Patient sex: M
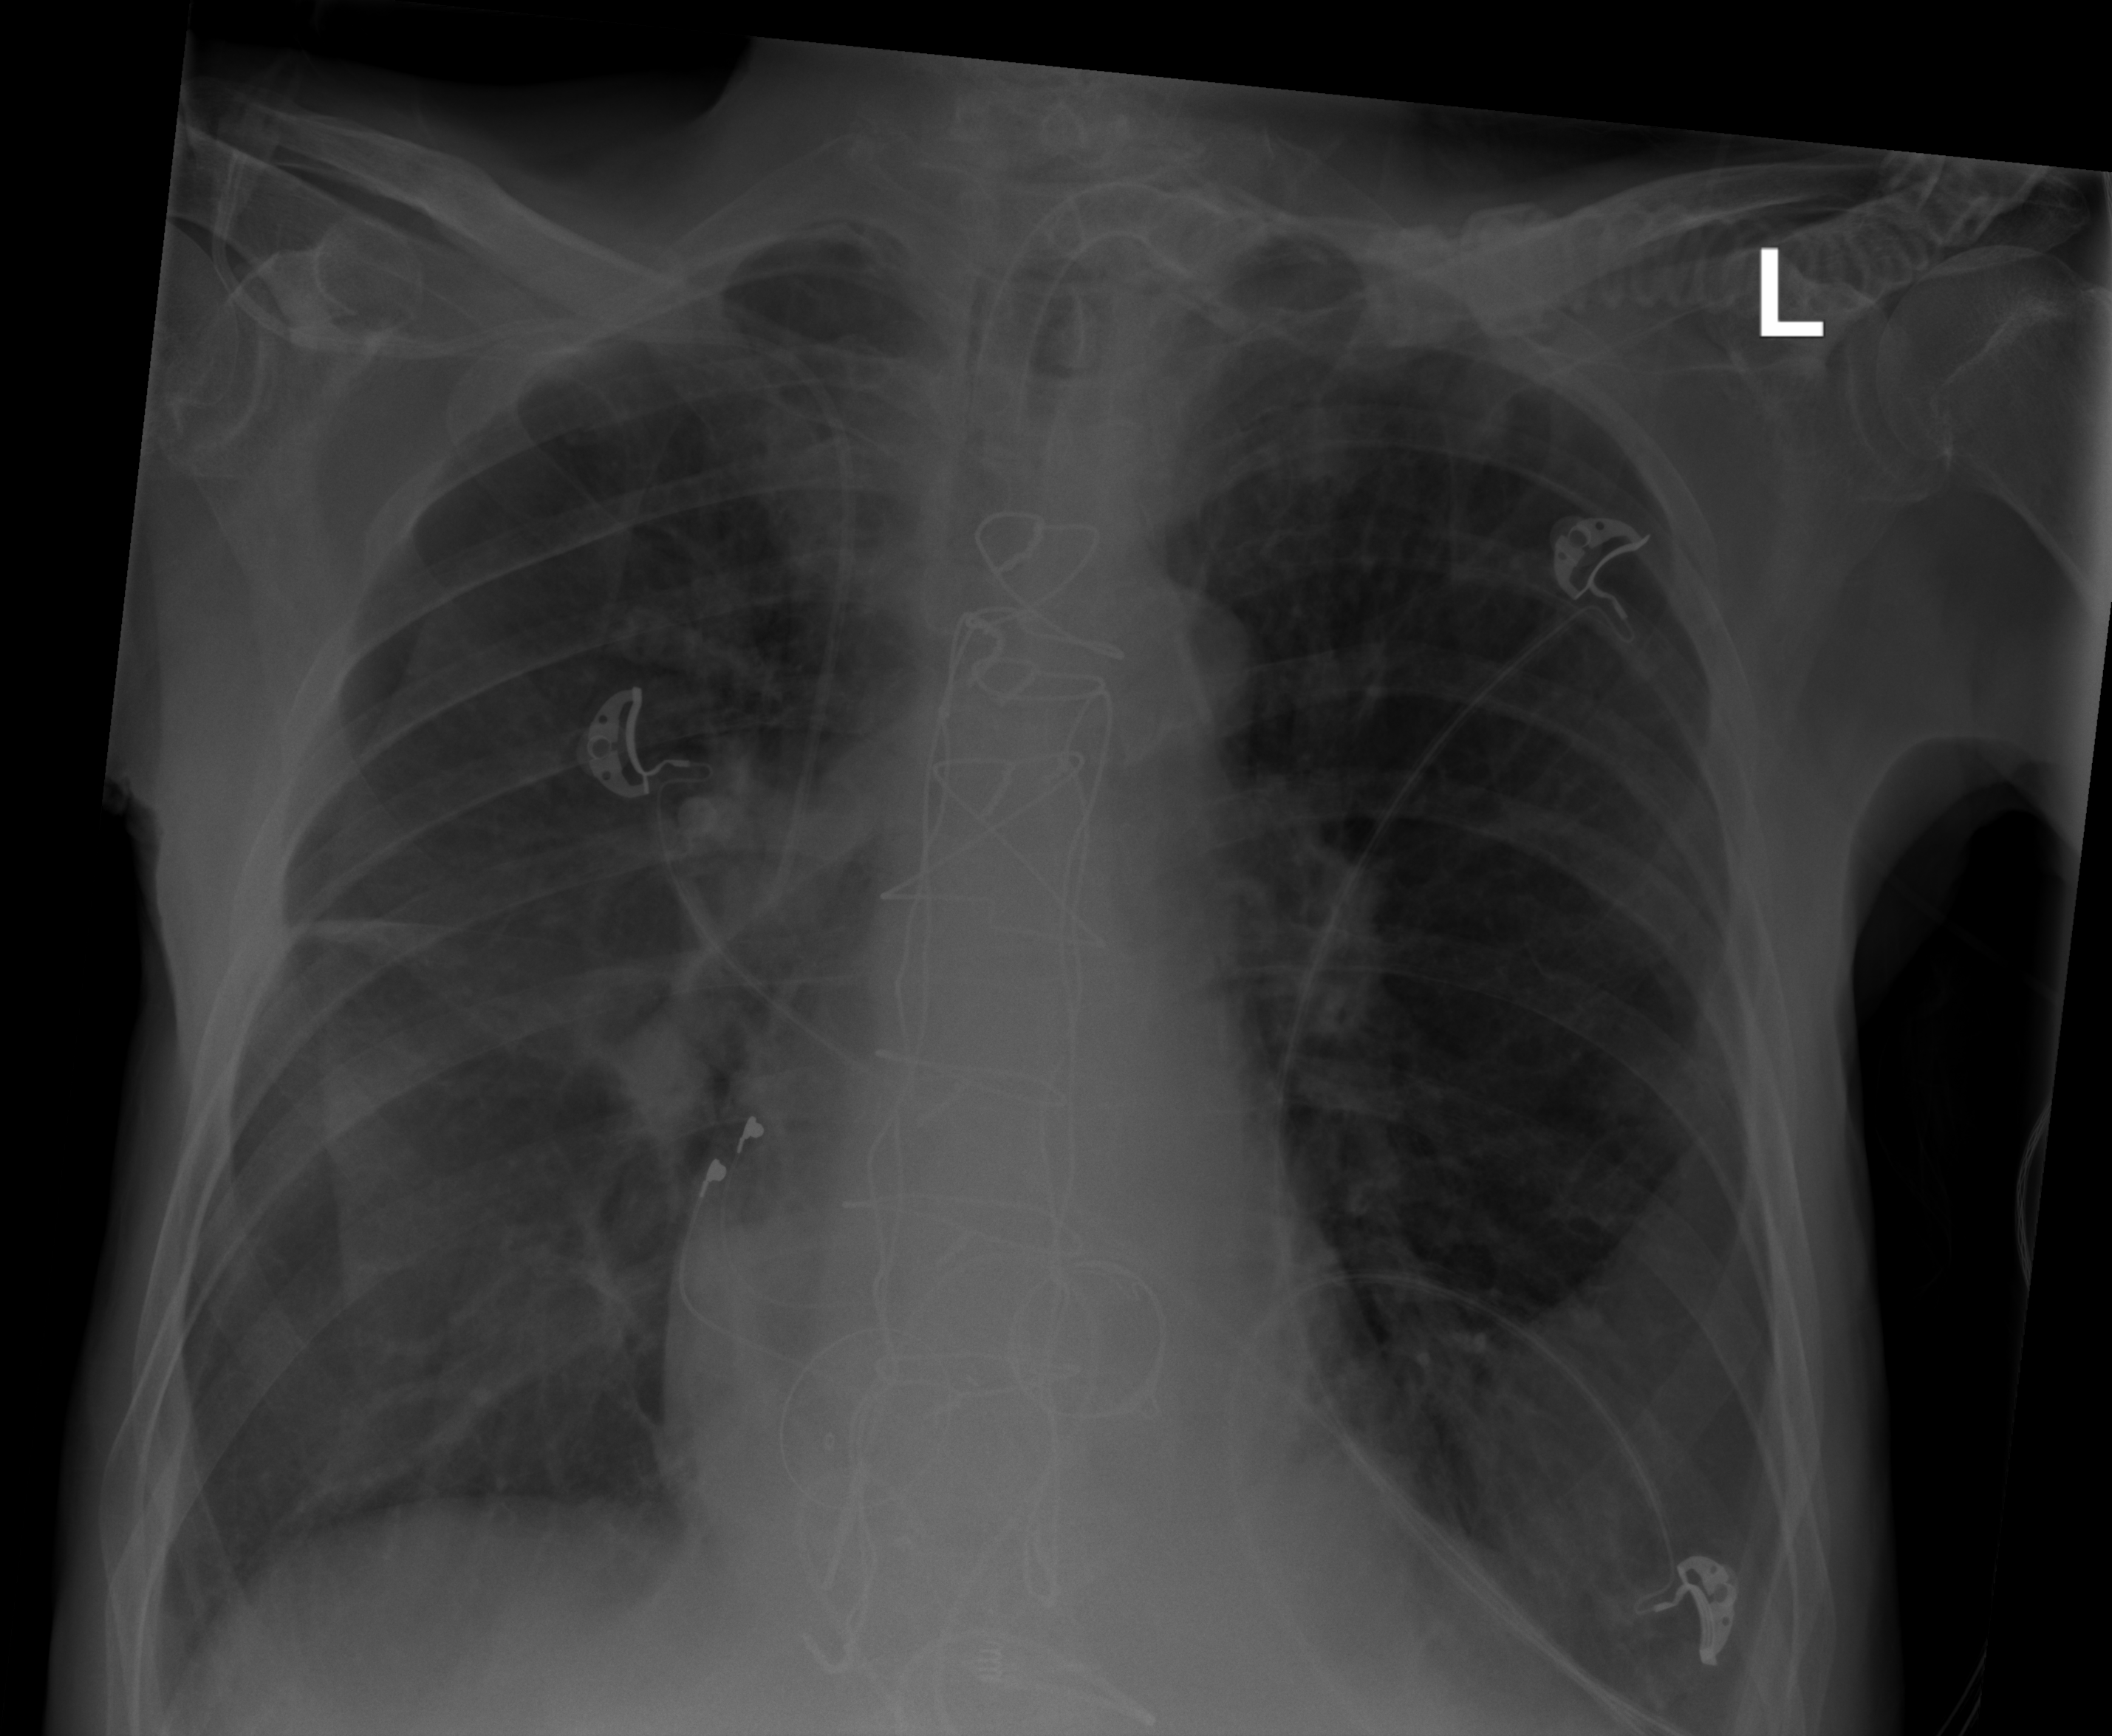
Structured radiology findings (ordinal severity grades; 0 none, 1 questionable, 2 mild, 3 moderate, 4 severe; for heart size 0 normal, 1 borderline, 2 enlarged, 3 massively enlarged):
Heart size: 0
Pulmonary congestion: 0
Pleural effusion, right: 2
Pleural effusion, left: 2
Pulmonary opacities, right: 0
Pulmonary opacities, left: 0
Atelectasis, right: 2
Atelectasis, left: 2